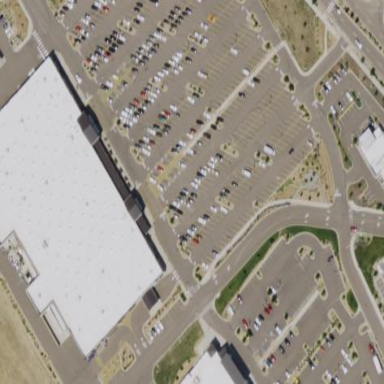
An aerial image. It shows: Retail area.